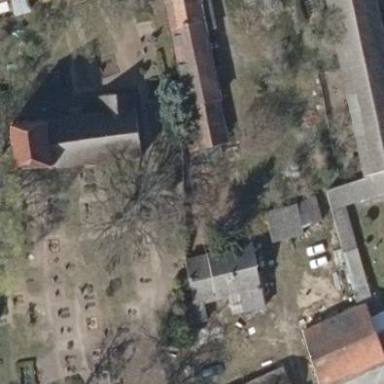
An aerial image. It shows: Cemetery.